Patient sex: F
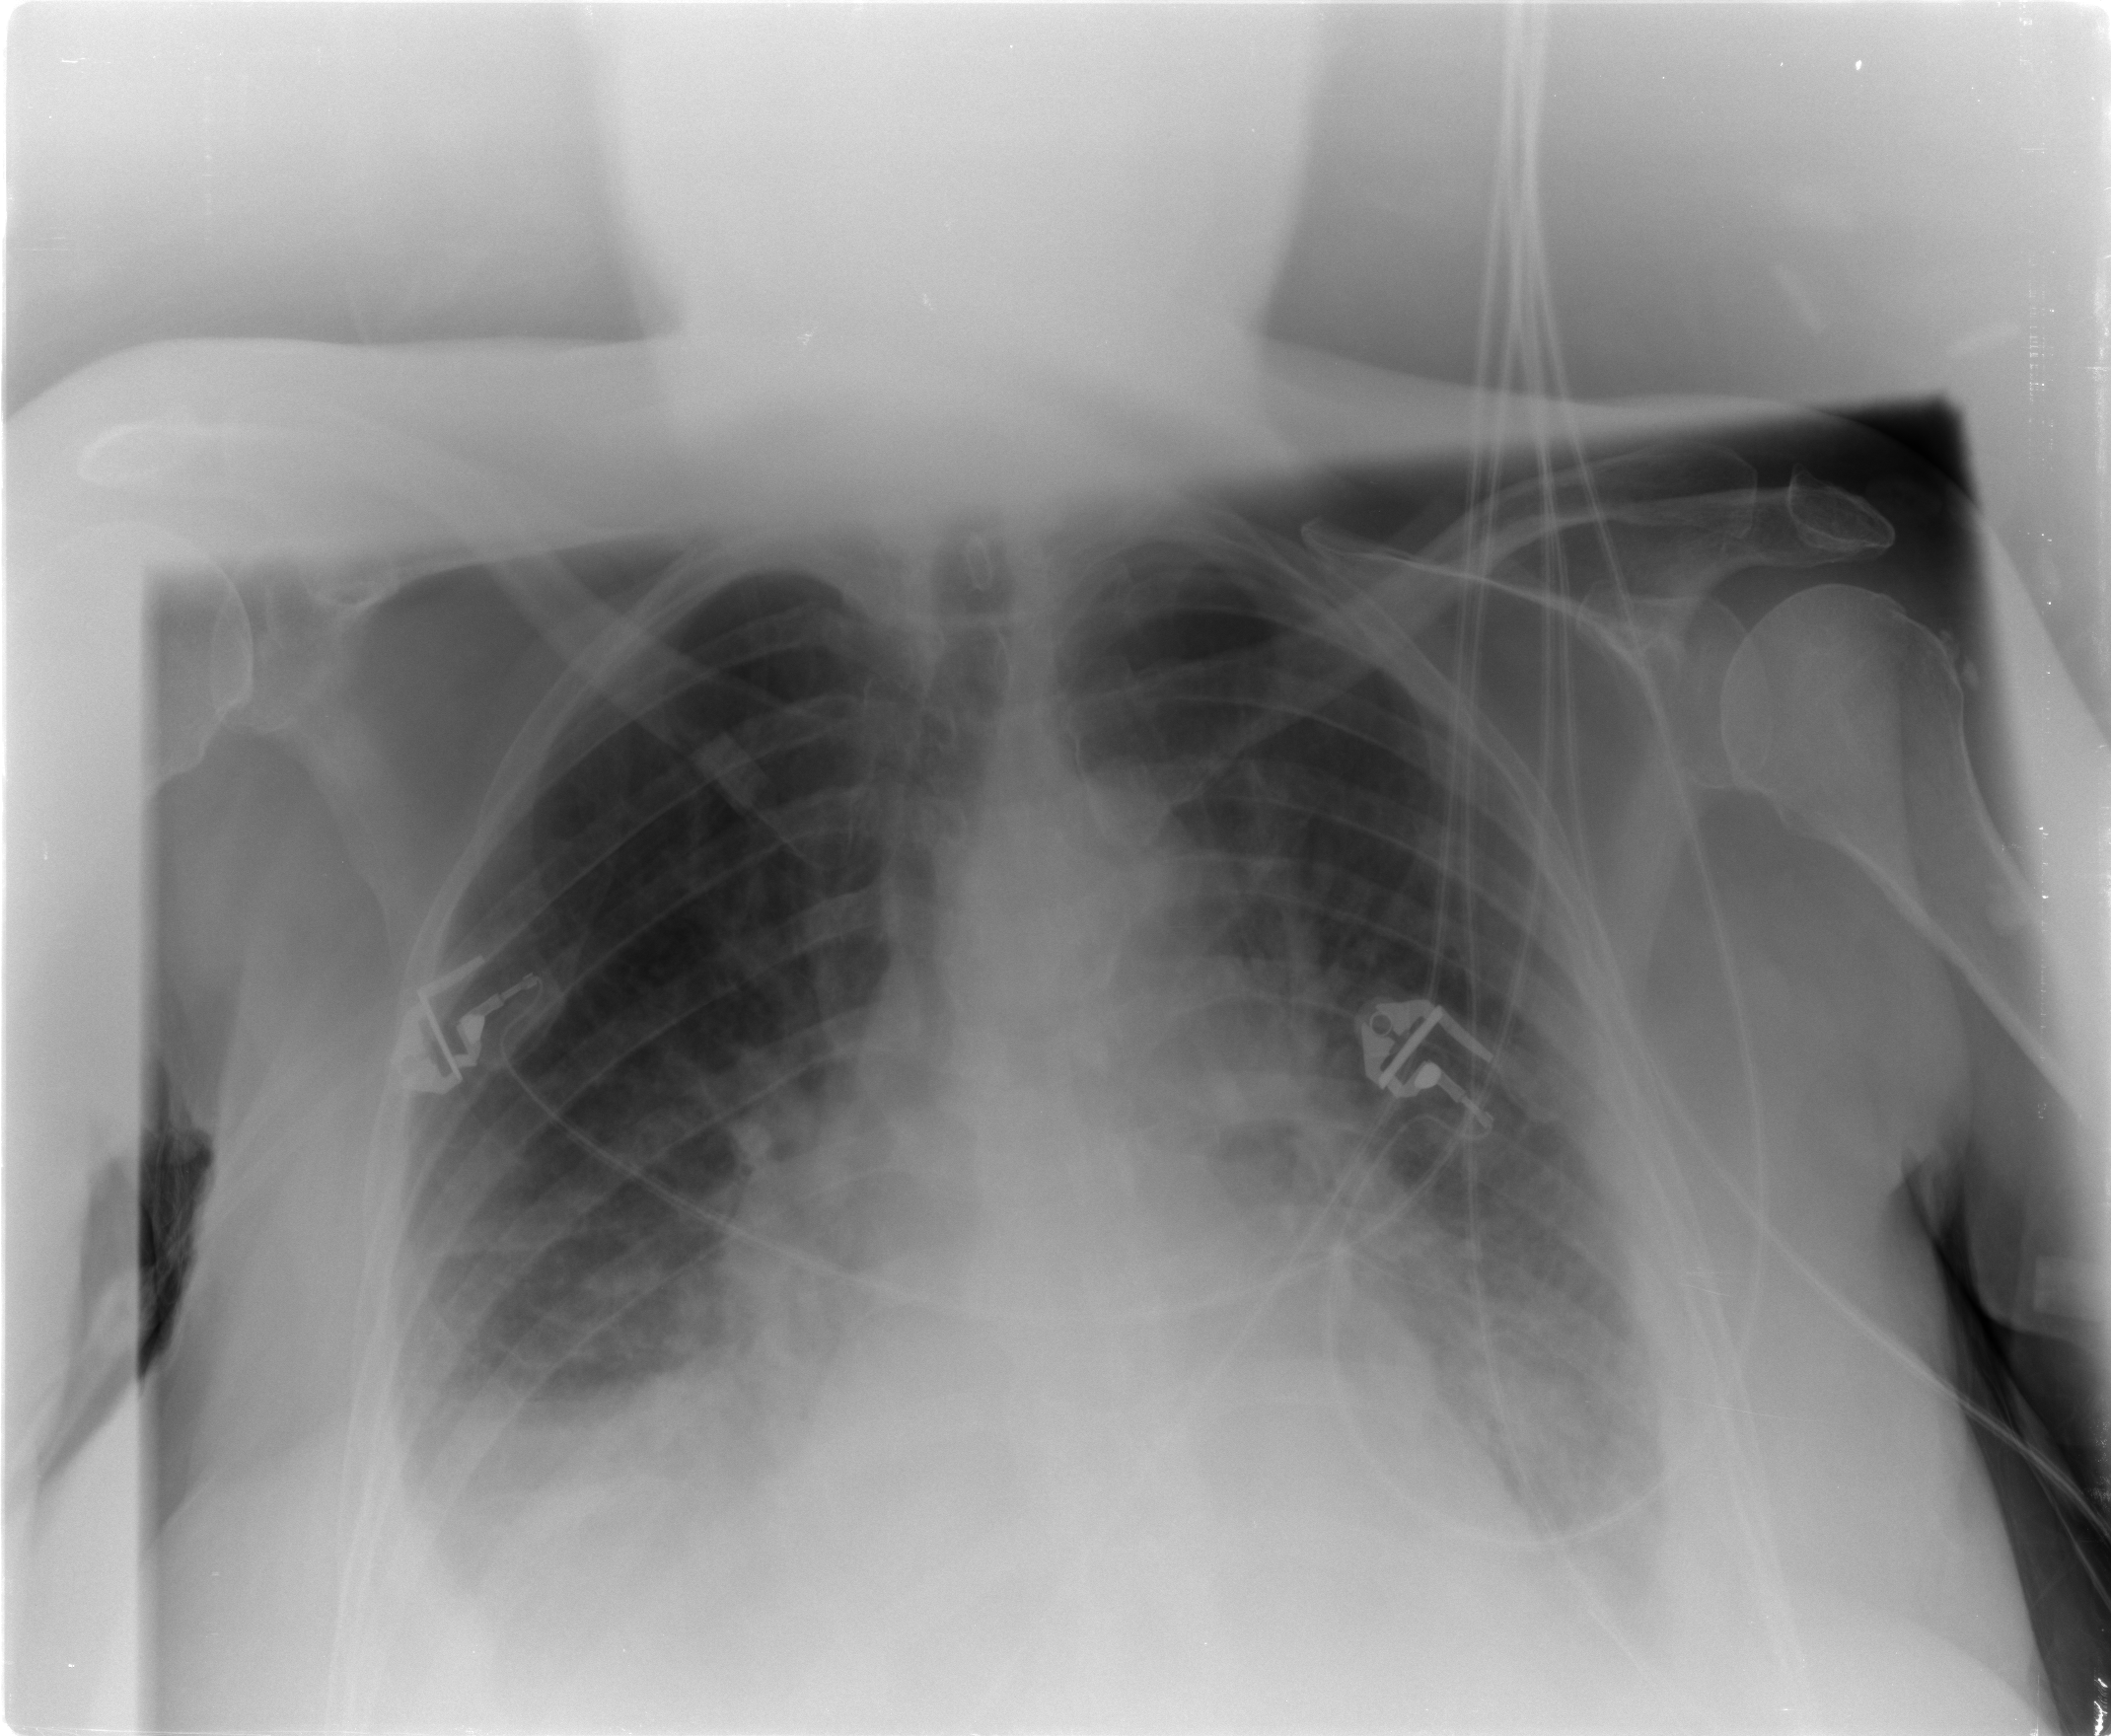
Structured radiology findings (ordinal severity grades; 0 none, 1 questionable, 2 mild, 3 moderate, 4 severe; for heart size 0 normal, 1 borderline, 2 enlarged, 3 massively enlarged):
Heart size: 2
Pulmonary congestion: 3
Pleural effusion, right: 2
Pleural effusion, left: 2
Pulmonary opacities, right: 2
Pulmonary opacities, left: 3
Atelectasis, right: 2
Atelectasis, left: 2